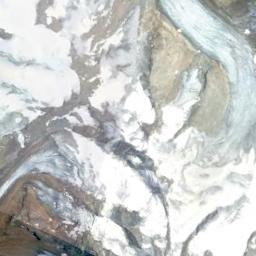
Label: snowberg